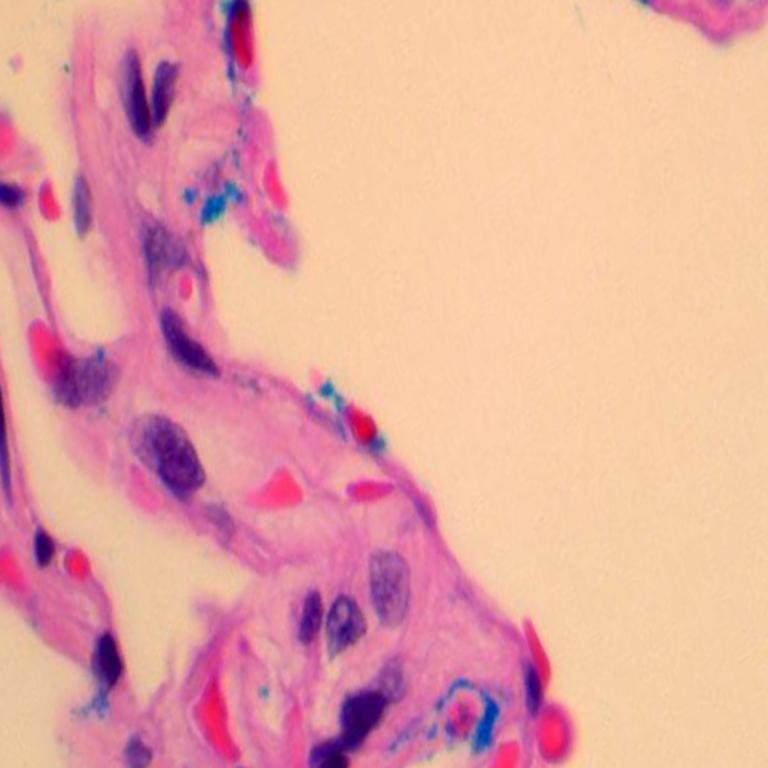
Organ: lung
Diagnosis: benign